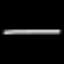
Label: line